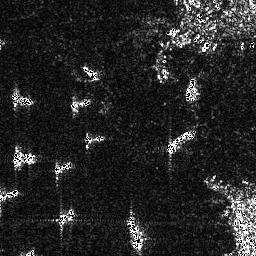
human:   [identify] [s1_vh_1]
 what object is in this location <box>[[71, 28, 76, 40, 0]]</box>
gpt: <ref>1 small ship at the right</ref>